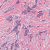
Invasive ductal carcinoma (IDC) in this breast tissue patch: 1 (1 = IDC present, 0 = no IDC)